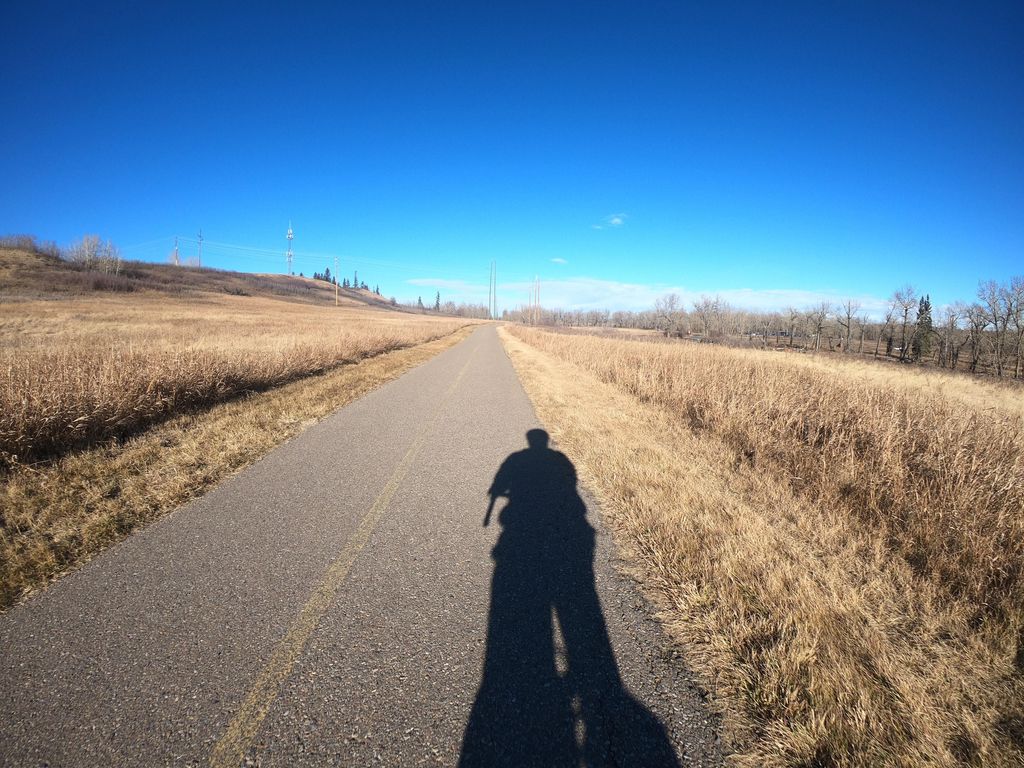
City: calgary